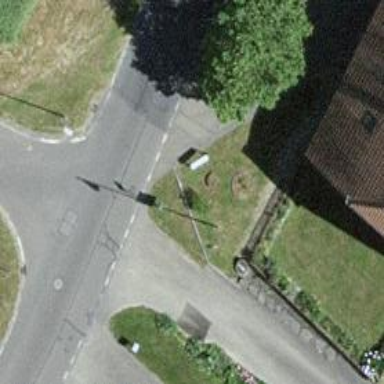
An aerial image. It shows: Bus stop with platform for public transport.